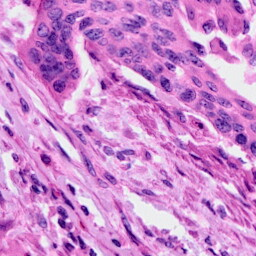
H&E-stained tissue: Cervix